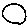
Label: circle